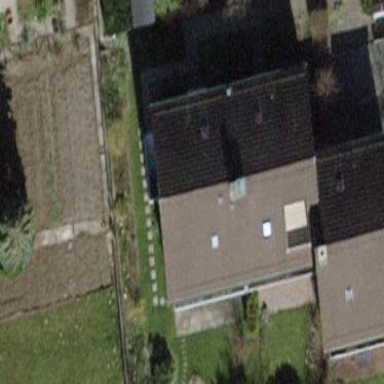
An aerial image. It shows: Building with tile roof.